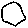
Label: hexagon